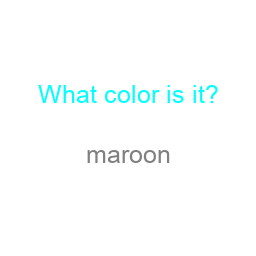
Color: gray
Color name shown: maroon
Background color: white
Question text color: cyan